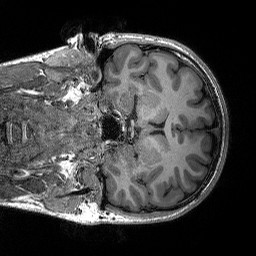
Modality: T1w
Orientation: coronal
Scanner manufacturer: siemens
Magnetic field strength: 3 T
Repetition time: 2.3 s
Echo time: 0.00298 s